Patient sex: M
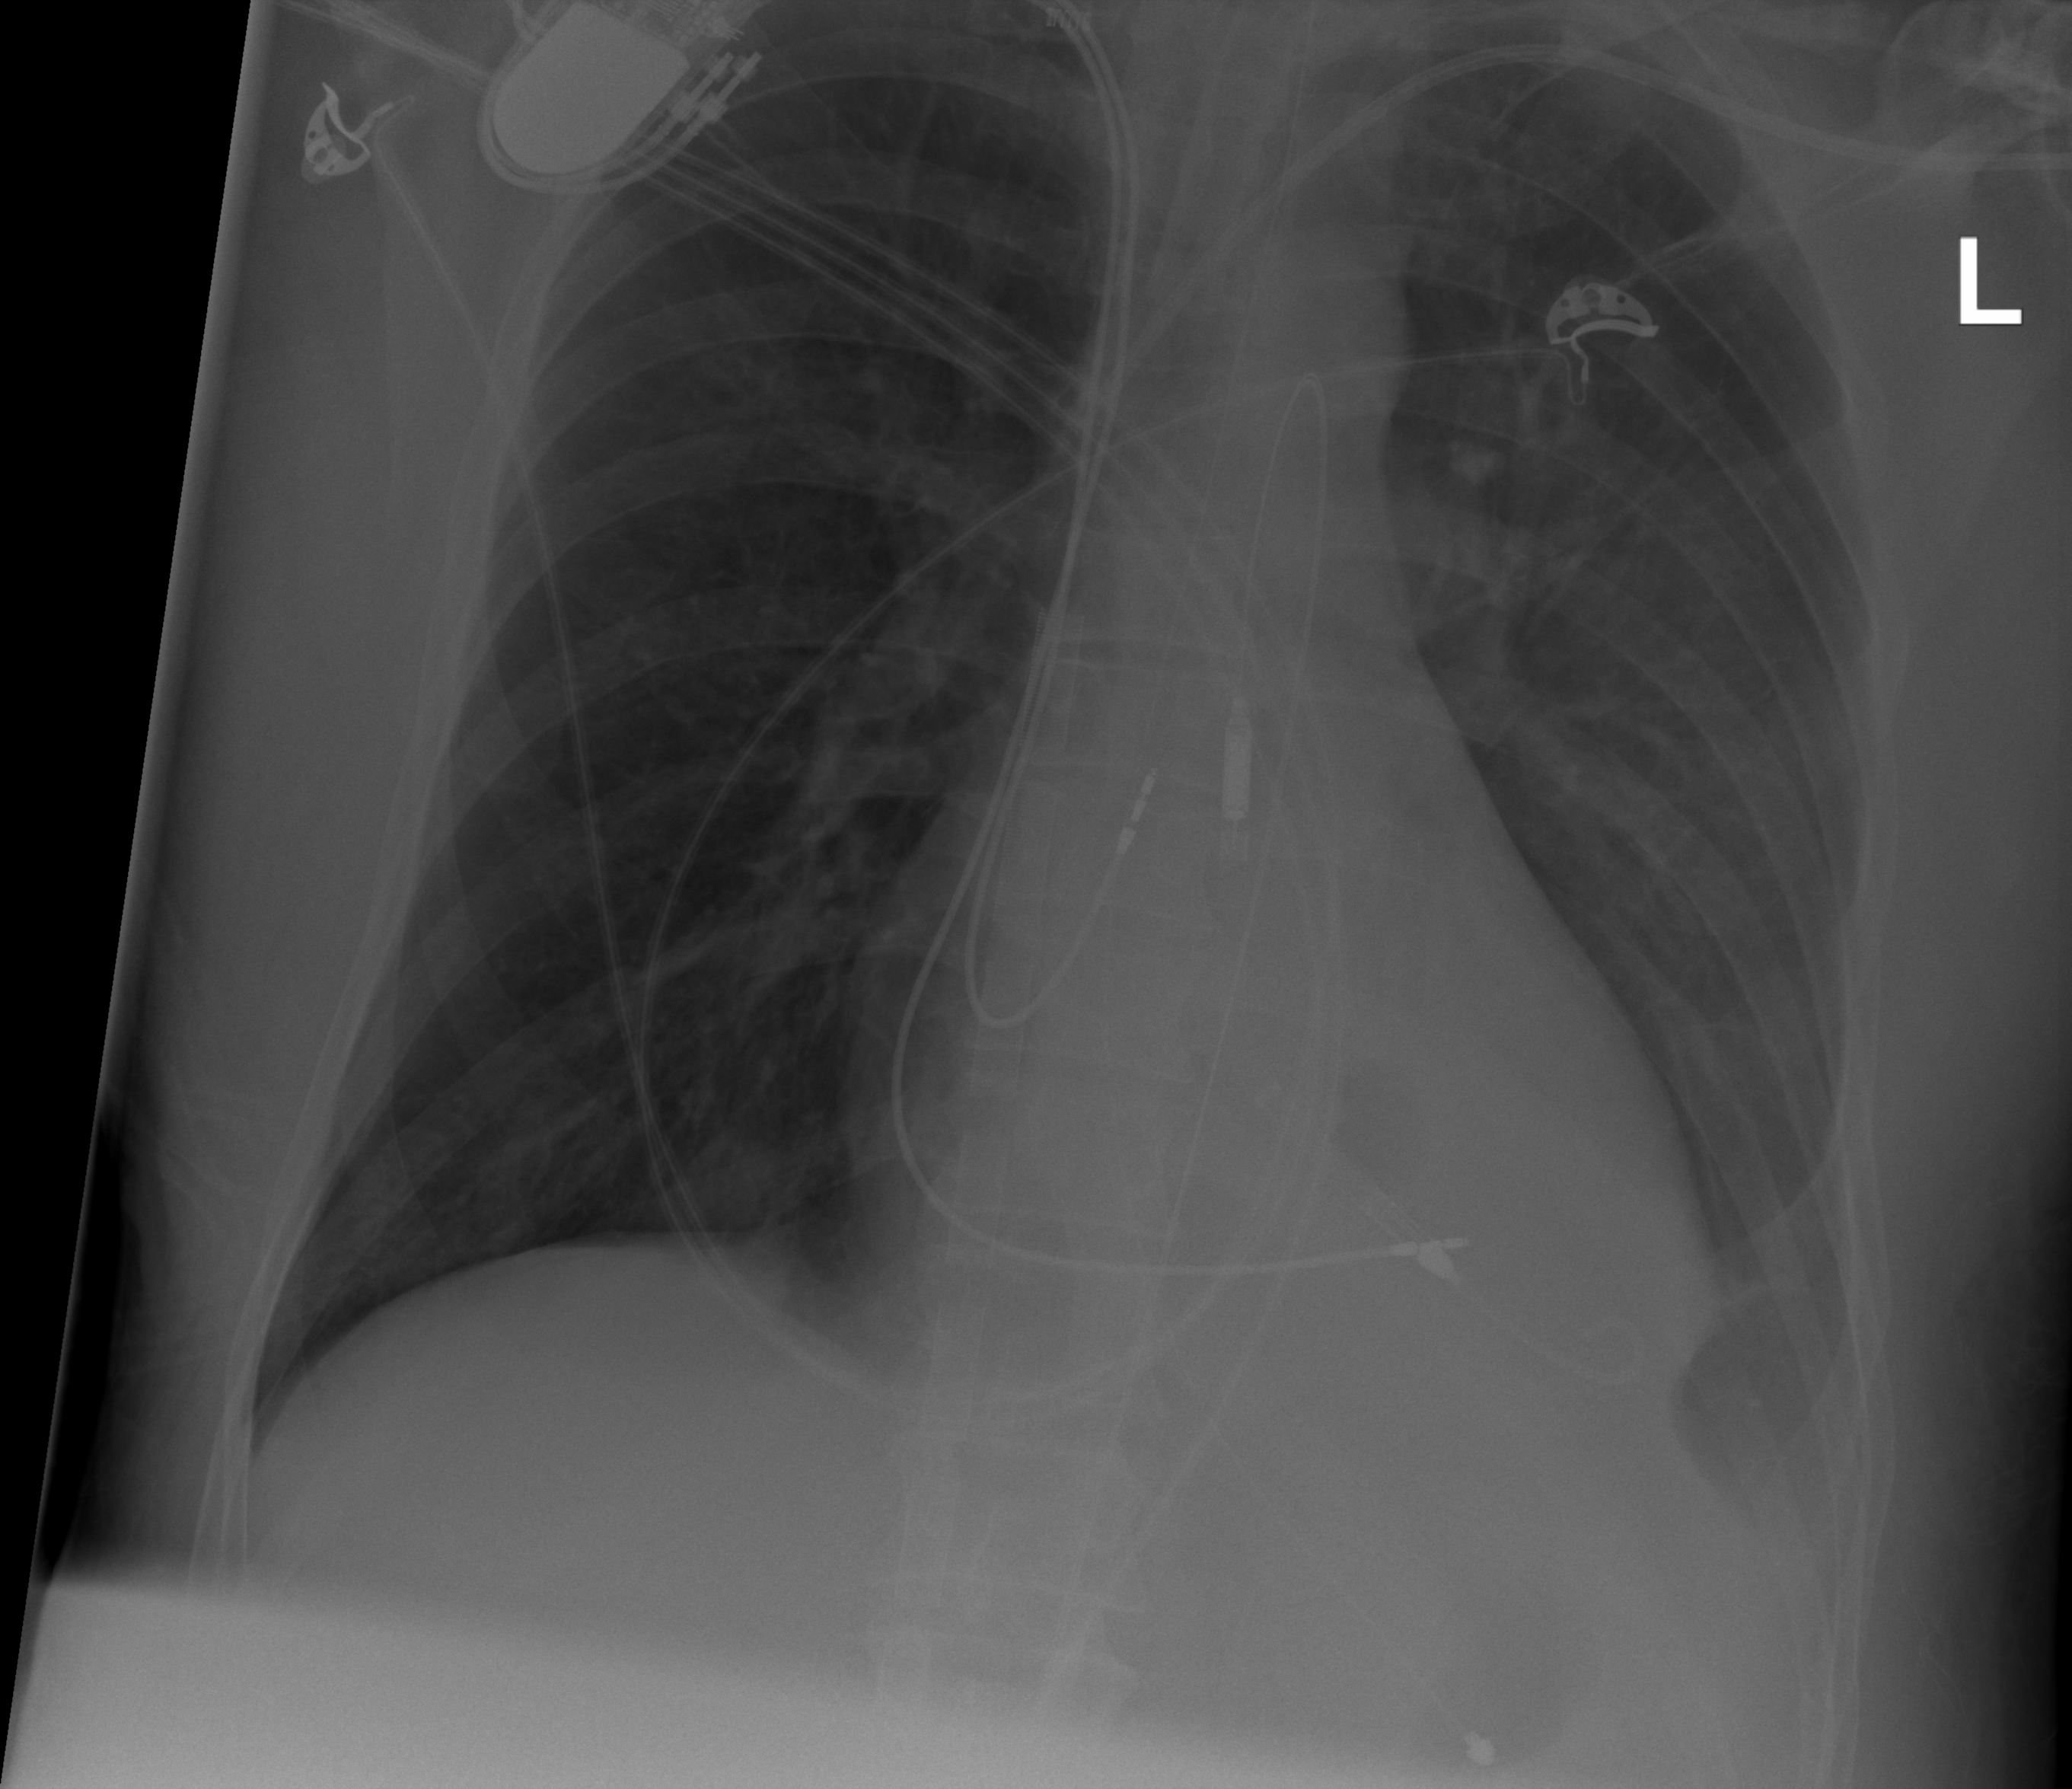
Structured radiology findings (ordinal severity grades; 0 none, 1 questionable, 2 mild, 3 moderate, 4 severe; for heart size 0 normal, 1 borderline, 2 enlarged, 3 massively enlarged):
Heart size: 2
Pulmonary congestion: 0
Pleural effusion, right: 0
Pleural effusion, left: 2
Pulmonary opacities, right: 2
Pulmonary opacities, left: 2
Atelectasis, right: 2
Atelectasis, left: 2